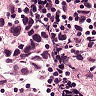
Metastatic tissue present: yes